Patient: sex F, age 69
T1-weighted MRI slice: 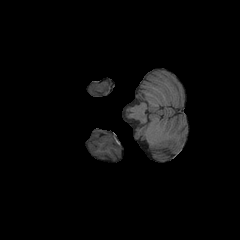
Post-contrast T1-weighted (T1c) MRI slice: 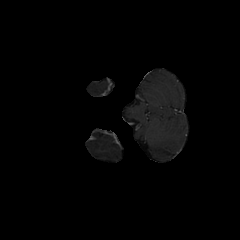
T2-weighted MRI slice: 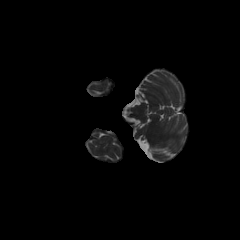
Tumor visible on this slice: no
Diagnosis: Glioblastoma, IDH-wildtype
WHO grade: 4